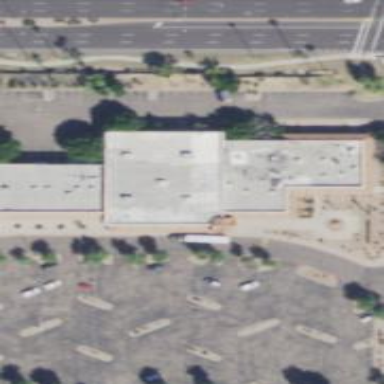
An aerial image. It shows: Commercial building.